Field crop: tomato
Growth stage: 1
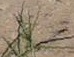
Species: cyperus